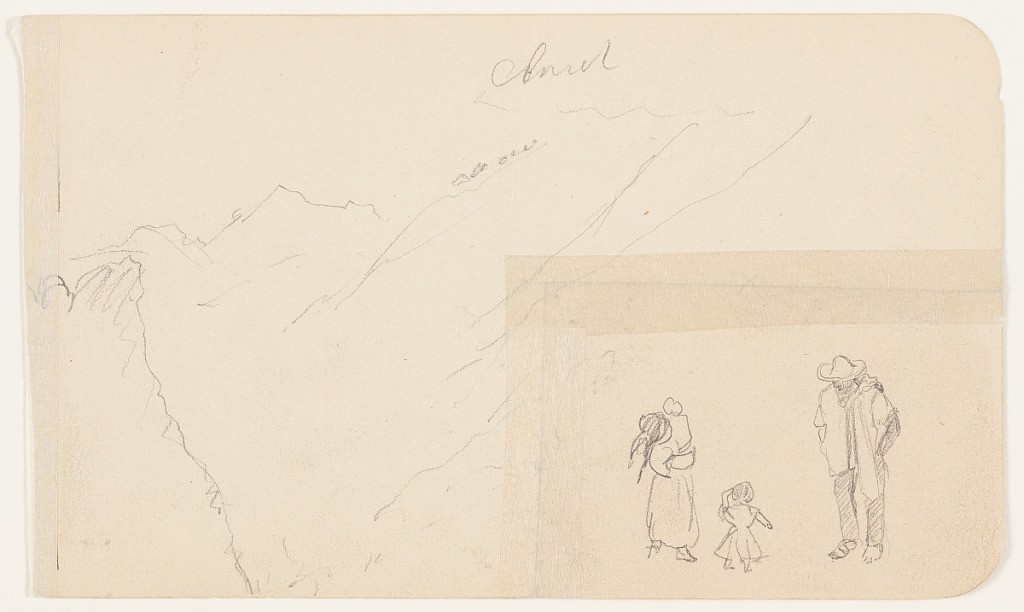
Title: Rugged Mountains and Family, Mexico
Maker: Frederic Edwin Church, American, 1826–1900
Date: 1890–93
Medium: Graphite on off-white wove paper; verso: graphite
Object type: Drawing
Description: Landscape and figure sketches from Mexico of a rugged mountain range and what appears to be a family. At center and left, a rugged and ridged mountain range extends obliquely into the distance, where a sharp, craggy visible in the background. A nearby ledge is visible in the immediate foreground at left. At lower right, figure sketches of a family are included. The father, at right, wears a brimmed hat and poncho as he looks down to his daughter at lower center. At left, the wife, or possibly an older daughter, wears a skirt as she holds a small child.

Verso: Landscape and figure sketches from Mexico showing two views of landscapes and, separately, a laden donkey. At upper right, a wooded hillside descends gently to the right, while overlapping and rugged mountain ranges are visible in the background at right. At lower left, a separate view looking down a waterway that is framed by hilly shores at left and right is included. A loose sketch of what appears to be a flower is visible at lower center, while a laden donkey trots towards us at lower right.